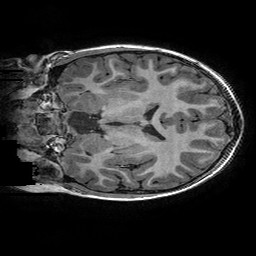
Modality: T1w
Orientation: coronal
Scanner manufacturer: ge
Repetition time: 0.008096 s
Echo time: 0.00318 s